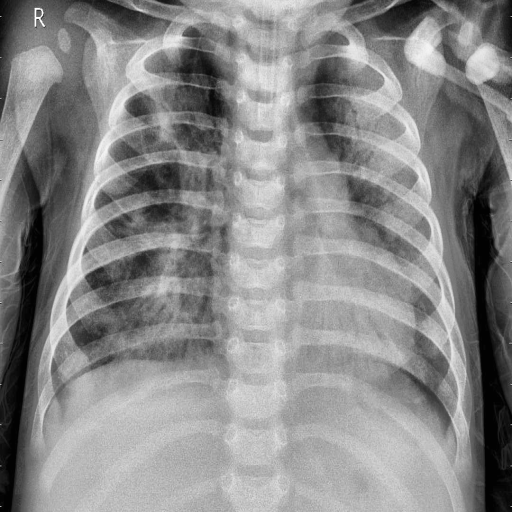
Finding: PNEUMONIA